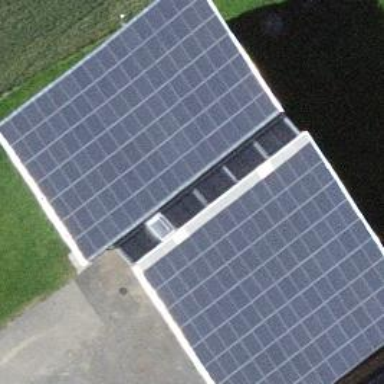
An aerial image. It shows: Solar power generator.